Question: >
<URL>
I have a plist with Dictionary and numbers of strings per dictionary.show into the url below.and this list of items is in the plist.it gives me the output but...does not shows properly..i think problem is in the 'CellForRowatindexPath' and if NSLOG 'valueArray' correct output comes
I need to display these plist data into the UItableview

.
How to do this?
My Code:
'''
- (void)viewWillAppear:(BOOL)animated
{
// get paths from root direcory
NSArray *documentPaths = NSSearchPathForDirectoriesInDomains(NSDocumentDirectory,
NSUserDomainMask, YES);
NSString *documentsDirectory = [documentPaths objectAtIndex:0];
NSString *documentPlistPath = [documentsDirectory stringByAppendingPathComponent:@"p.plist"];
NSDictionary *dict = [NSDictionary dictionaryWithContentsOfFile:documentPlistPath];
valueArray = [dict objectForKey:@"title"];
self.mySections=[valueArray copy];
NSLog(@"value array %@",self.mySections);
}
- (NSInteger)numberOfSectionsInTableView:(UITableView *)tableView
{
return [self.mySections count];
}
-(NSString *)tableView:(UITableView *)tableView titleForHeaderInSection:(NSInteger)section {
NSString *key = [[self.mySections objectAtIndex:section]objectForKey:@"pass"];
return [NSString stringWithFormat:@"%@", key];
}
- (NSInteger)tableView:(UITableView *)tableView numberOfRowsInSection:(NSInteger)section
{
return [self.mySections count];
}
- (UITableViewCell *)tableView:(UITableView *)tableView cellForRowAtIndexPath:(NSIndexPath *)indexPath
{
static NSString *CellIdentifier = @"Cell";
UITableViewCell *cell = [tableView dequeueReusableCellWithIdentifier:CellIdentifier];
if (cell == nil) {
cell = [[UITableViewCell alloc] initWithStyle:UITableViewCellStyleValue1 reuseIdentifier:CellIdentifier];
}
// Configure the cell...
NSUInteger section = [indexPath section];
NSUInteger row = [indexPath row];
cell.textLabel.text = [[self.mySections objectAtIndex:row] objectForKey:@"title"];
cell.detailTextLabel.text=[[self.mySections objectAtIndex:section] objectForKey:[allKeys objectAtIndex:1]];
return cell;
}
'''
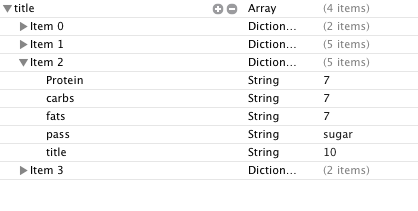
Answer: Try this, I think this is what you want:
'''
-(NSInteger)numberOfSectionsInTableView:(UITableView *)tableView {
return [self.mySections count];
}
-(NSString *)tableView:(UITableView *)tableView titleForHeaderInSection:(NSInteger)section {
NSString *key = [[self.mySections objectAtIndex:section]objectForKey:@"pass"];
return [NSString stringWithFormat:@"%@", key];
}
- (NSInteger)tableView:(UITableView *)tableView numberOfRowsInSection:(NSInteger)section {
return [[[self.mySections objectAtIndex:section ] allKeys] count] ;
}
- (UITableViewCell *)tableView:(UITableView *)tableView cellForRowAtIndexPath:(NSIndexPath *)indexPath {
static NSString *CellIdentifier = @"Cell";
UITableViewCell *cell = [tableView dequeueReusableCellWithIdentifier:CellIdentifier];
if (cell == nil) {
cell = [[UITableViewCell alloc] initWithStyle:UITableViewCellStyleValue1 reuseIdentifier:CellIdentifier];
}
NSDictionary *dict = [self.mySections objectAtIndex:indexPath.section];
cell.textLabel.text = [dict.allKeys objectAtIndex:indexPath.row];
cell.detailTextLabel.text= [dict valueForKey:[dict.allKeys objectAtIndex:indexPath.row]];
return cell;
}
'''